Question: I'm having a problem and I couldn't find anyone else on the web with the same struggle, maybe it's just too silly.
I have the following class:
'''
class UIXOColourPicker : UIView {
@IBInspectable var moodValue: Int!
...
}
'''
And in my storyboard I have a view just like this:

The user defined runtime attribute was generated by Xcode IBInspectable functionality (which is really cool btw), but whenever I try to run the app I get the error
'*** Terminating app due to uncaught exception 'NSUnknownKeyException', reason: '[<UIXOColourPicker 0x7fa86877c420> setValue:forUndefinedKey:]: this class is not key value coding-compliant for the key moodValue.''
I'm on Xcode 6 - Beta 6.
Any ideas?
Sorry if it's a silly question, but I've been struggling with it for like 2 hours and I don't have any other Swift developer here to have a look at it.
Cheers
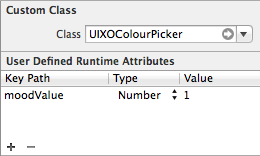
Answer: '@IBInspectable' uses cocoa objects and not native swift types. So, anything that isn't implicitly convertible to a swift type needs to be a cocoa object instead. For 'Number' or 'Bool' you'd need 'NSNumber'. For something like 'Point', 'Size', 'Rect', etc, you'd need to use 'NSValue'. However, for 'String' you can use 'String' directly; you don't need to use 'NSString'.
So, in your case, you need to use 'NSNumber' instead of 'Int'. I'd also use 'NSNumber?' instead of 'NSNumber!' in case the value isn't set in your storyboard/xib.
'''
@IBInspectable var moodValue: NSNumber?
'''
### Update
As @JakeLin and @Echelon pointed out, for 'int' like values, Xcode will only show the attribute in the Attributes Inspector if you declare it as an 'Int?', but then it will crash at runtime. If you use an 'NSNumber?', it won't crash at runtime, but the attribute won't be available in the Attributes Inspector anymore; it will only show up in the User Defined Runtime Attributes (this seems like a bug in Xcode to me).
The error itself tells us how to get around that problem though:
> IBInspectable[66994:58722469] Failed to set (moodValue) user defined inspected property on (q25429792___IBInspectable.ViewController): [ setValue:forUndefinedKey:]: this class is not key value coding-compliant for the key moodValue.
What this is saying is that the runtime can't find a "key value coding-compliant" attribute on the class for 'moodValue' ('Int' attributes aren't key value coding-compliant) and that you can implement 'setValue:forUndefinedKey:' to fix that.
In that case, the implementation might look something like this:
'''
@IBInspectable var moodValue: Int?
override func setValue(value: AnyObject?, forUndefinedKey key: String) {
if let value = value as? Int? where key == "moodValue" {
self.moodValue = value
}
}
'''
So, if you really want the attribute to show up in the Attributes Inspector and you don't mind adding the extra method, declare your property as an 'Int?' and implement 'setValue:forUndefinedKey:'. If you don't want the extra method, you'll have to content yourself with using an 'NSNumber?' and the User Defined Runtime Attributes UI.